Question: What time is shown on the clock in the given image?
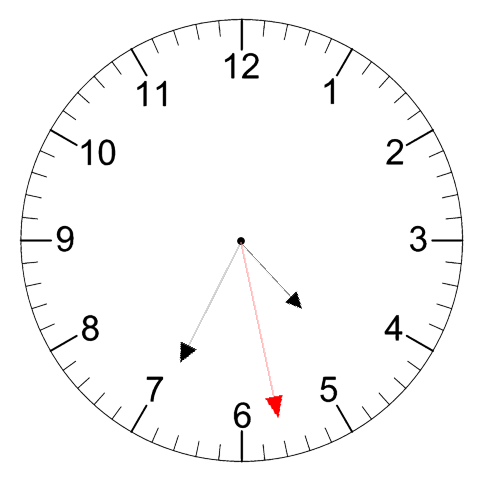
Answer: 04:34:28